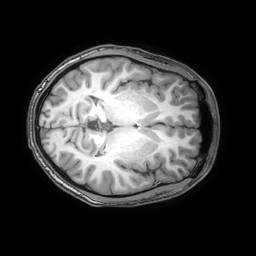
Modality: T1w
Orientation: axial
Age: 19
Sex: male
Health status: healthy
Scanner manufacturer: philips
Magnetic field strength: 3 T
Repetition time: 0.0079 s
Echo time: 0.0035 s